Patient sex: M
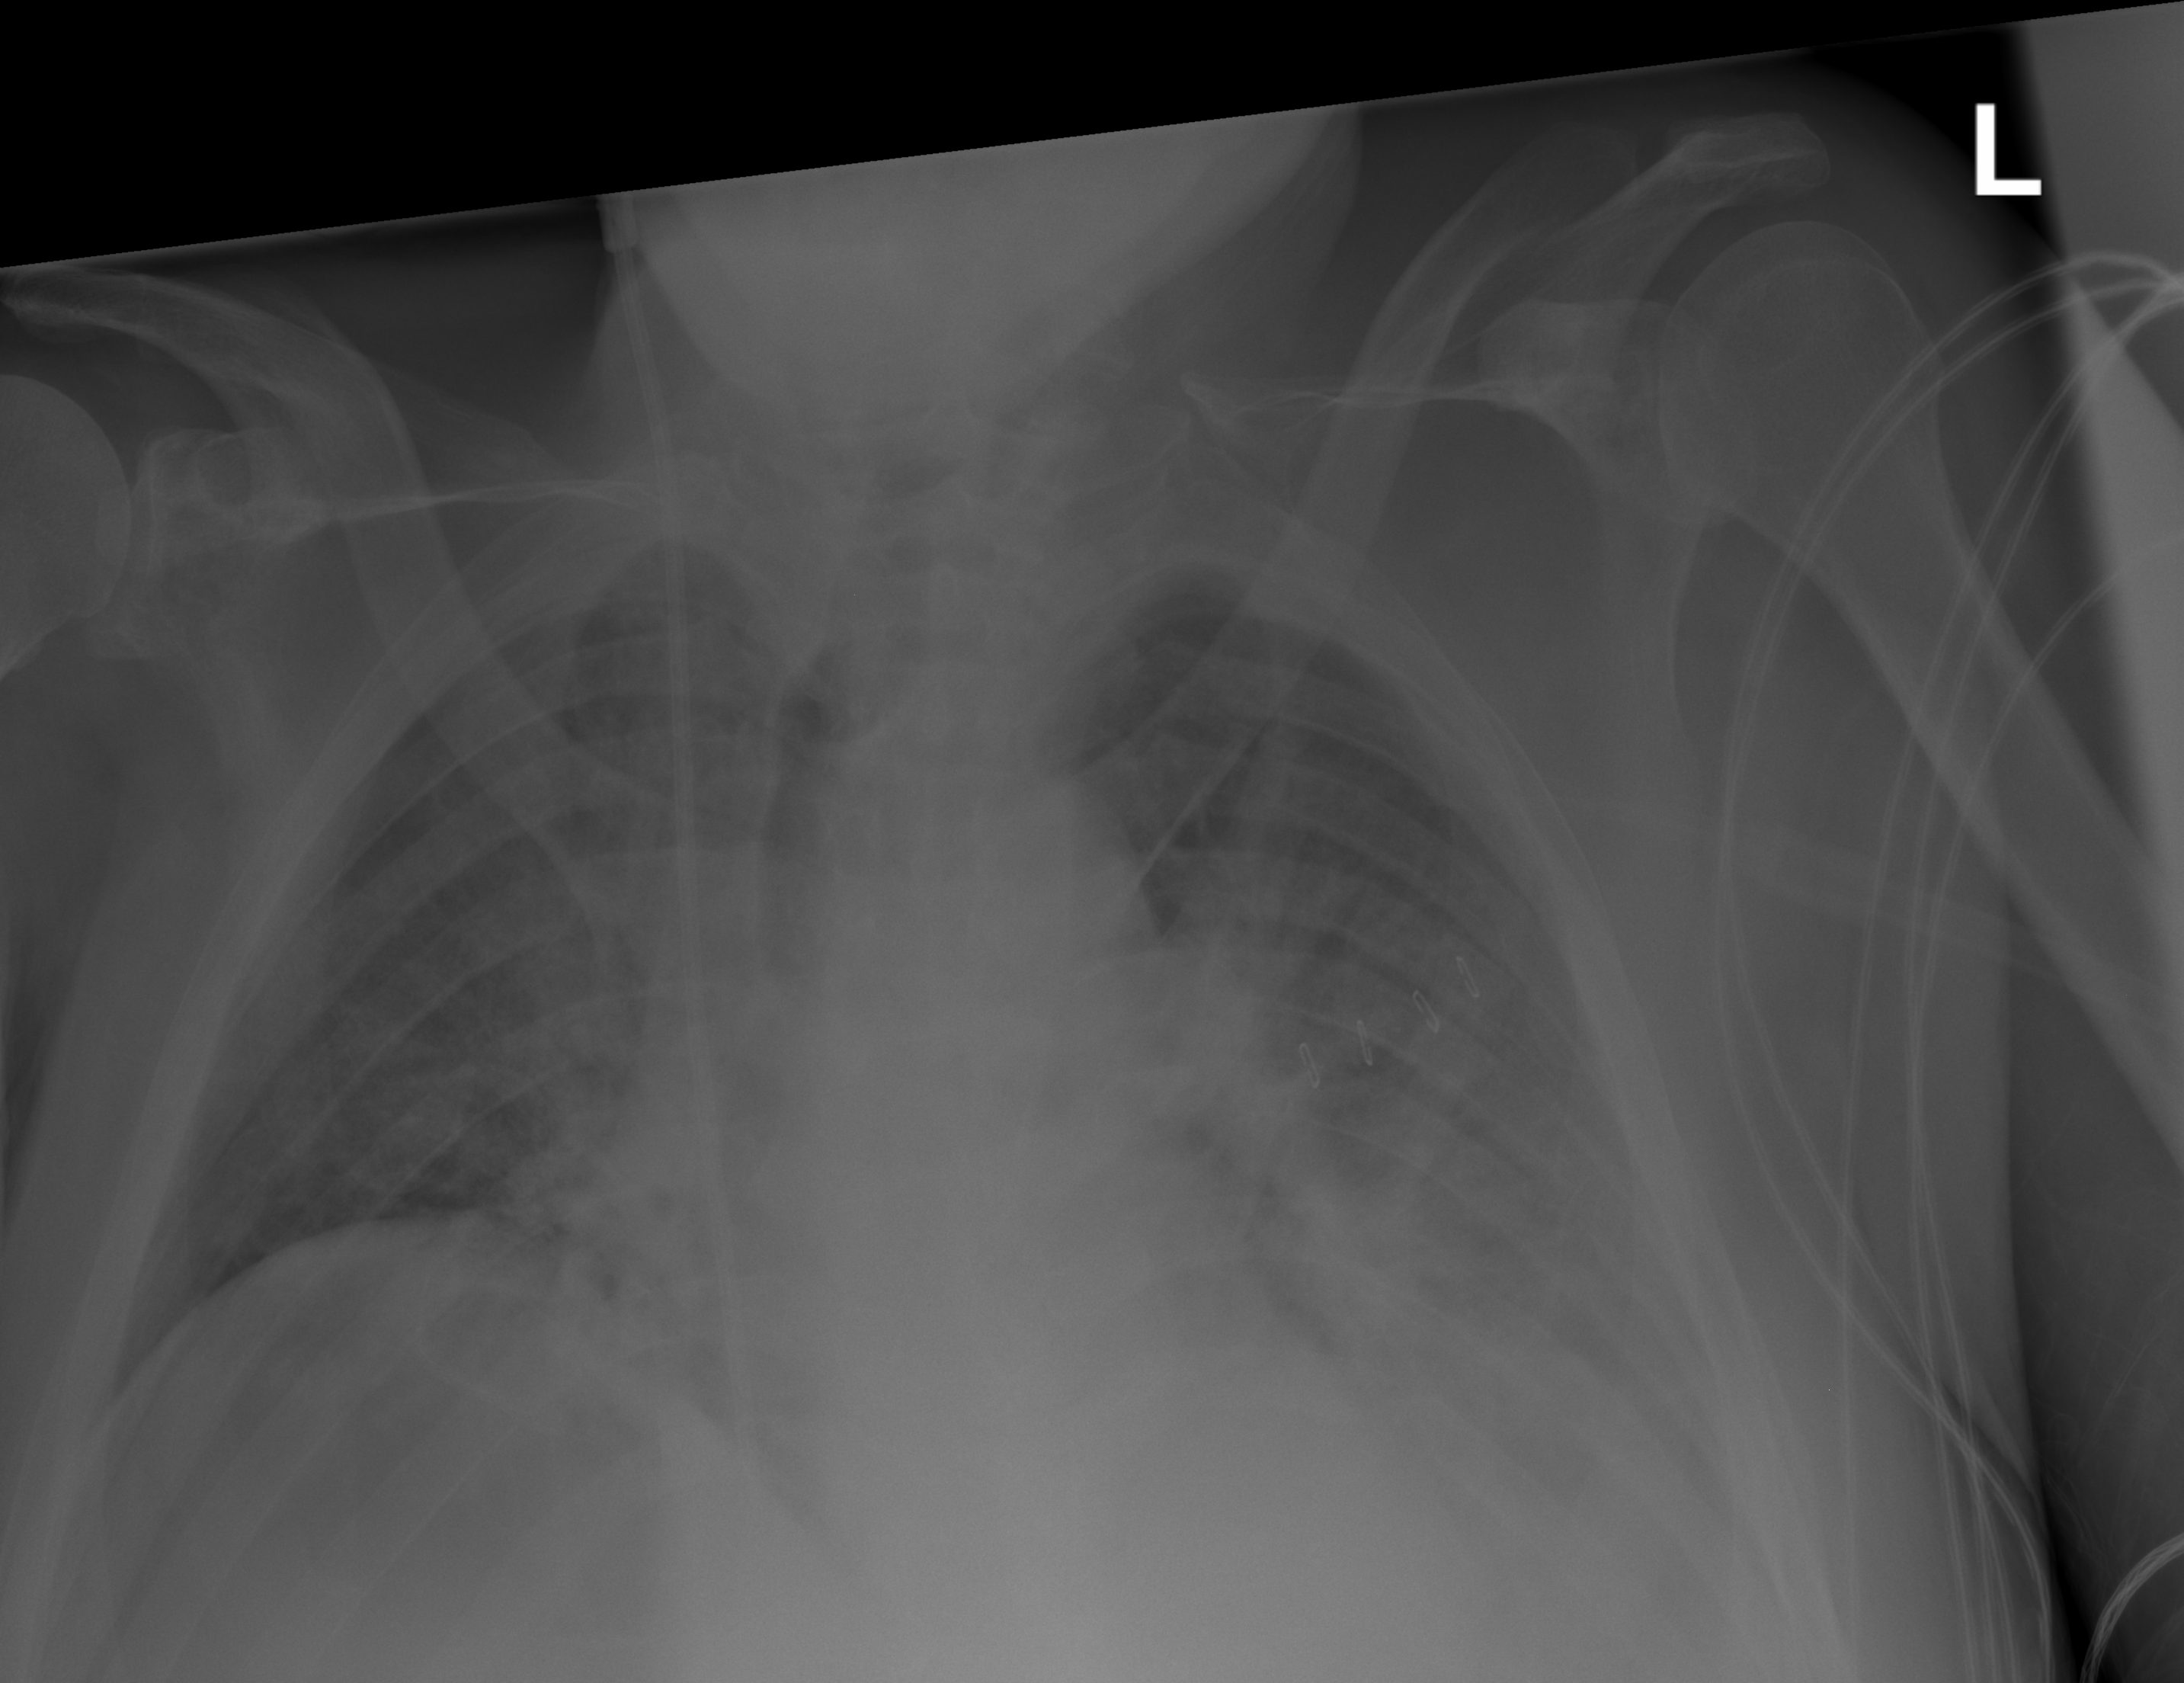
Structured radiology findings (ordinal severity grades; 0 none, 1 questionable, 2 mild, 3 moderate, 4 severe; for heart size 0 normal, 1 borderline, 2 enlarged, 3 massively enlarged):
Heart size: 1
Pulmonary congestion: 2
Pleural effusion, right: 0
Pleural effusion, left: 2
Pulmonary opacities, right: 3
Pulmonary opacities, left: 3
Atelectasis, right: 0
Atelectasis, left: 0